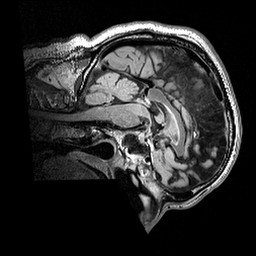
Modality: FLAIR
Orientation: sagittal
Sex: male
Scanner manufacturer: siemens
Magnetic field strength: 3 T
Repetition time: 5 s
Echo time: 0.395 s